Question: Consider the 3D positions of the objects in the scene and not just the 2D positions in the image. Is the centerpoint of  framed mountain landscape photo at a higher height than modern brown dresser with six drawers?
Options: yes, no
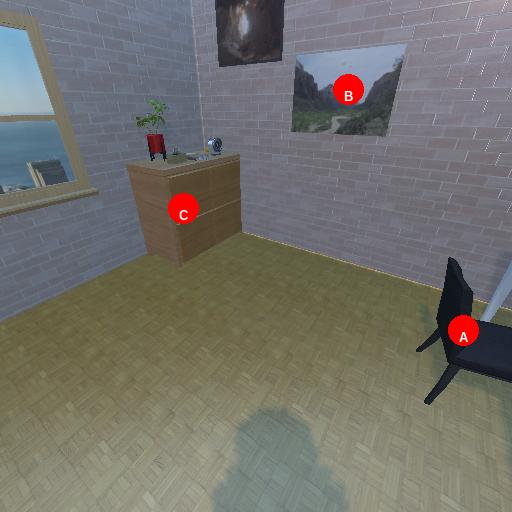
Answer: yes